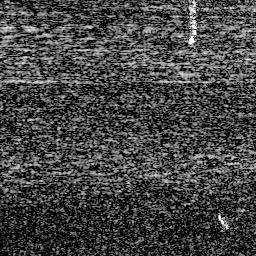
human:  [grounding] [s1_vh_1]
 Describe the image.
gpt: In the satellite image, there is  <ref>1 small ship </ref> <box>[[83, 82, 90, 89, 0]]</box> located at bottom right,  <ref>1 medium ship </ref> <box>[[72, 5, 79, 17, 0]]</box> located at top right.